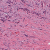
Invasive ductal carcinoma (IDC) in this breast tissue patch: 1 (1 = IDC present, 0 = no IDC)